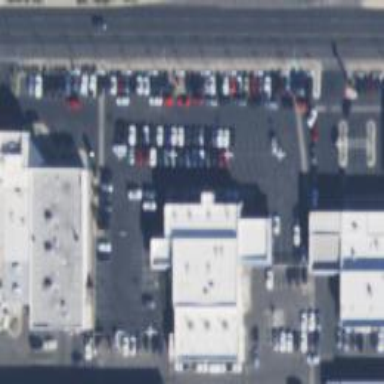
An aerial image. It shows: Building that houses car shop.